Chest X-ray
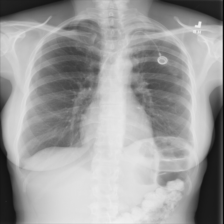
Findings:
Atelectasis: negative
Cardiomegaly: negative
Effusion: negative
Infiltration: negative
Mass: negative
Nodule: negative
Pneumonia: negative
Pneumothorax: negative
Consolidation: positive
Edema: negative
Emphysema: negative
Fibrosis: negative
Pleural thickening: negative
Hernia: negative